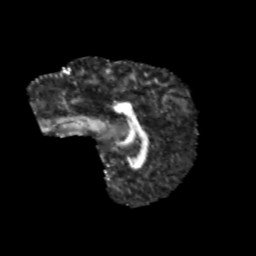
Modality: FA
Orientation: sagittal
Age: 13
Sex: male
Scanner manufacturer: siemens
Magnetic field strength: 3 T
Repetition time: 3.8 s
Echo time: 0.07 s